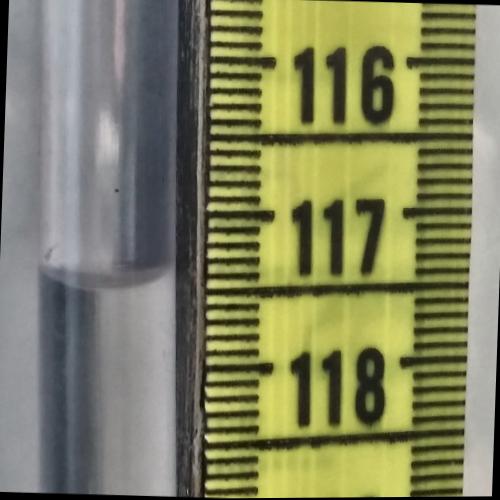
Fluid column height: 117.4 cm